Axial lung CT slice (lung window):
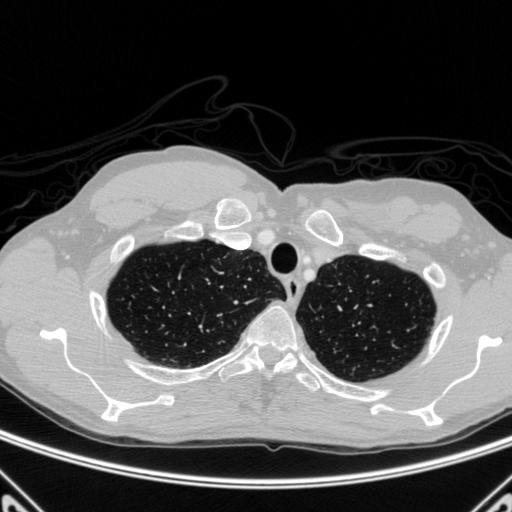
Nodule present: no